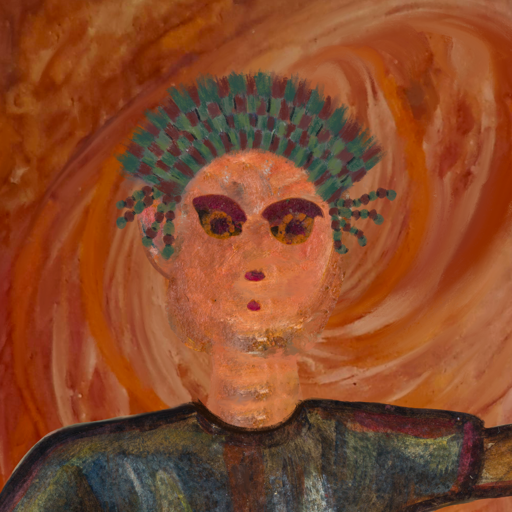
Background: Pious_Lady, Head And Neck Front: Boggyland, Face Front: Doll, Bust: Mosgoul, Hair Front: Blank, Head Accessory: After_Raid_Crown, Second Necklace: Blank, Necklace: Blank, Baby: Blank